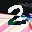
Label: 2